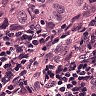
Metastatic tissue present: yes